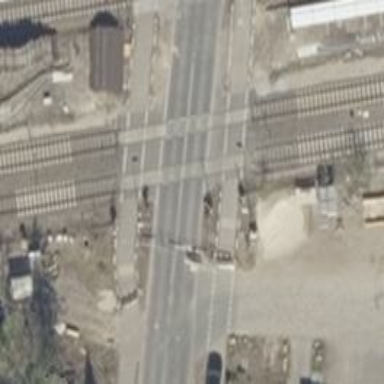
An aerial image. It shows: Railway crossing with lights and full barriers.